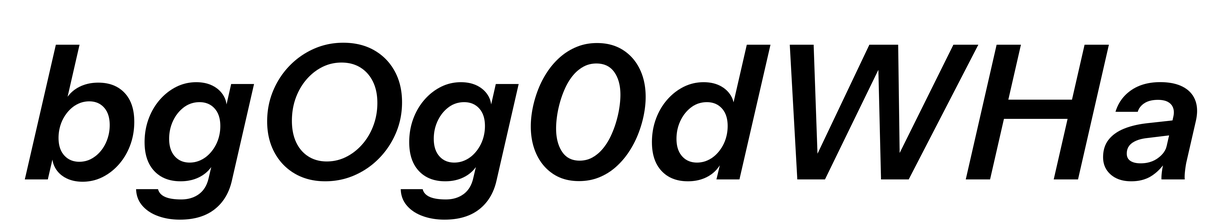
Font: InstrumentSans-Italic_SemiBold_Italic